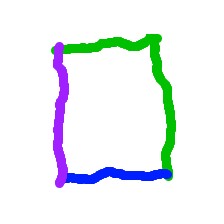
Shape: rectangle